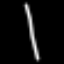
Label: line